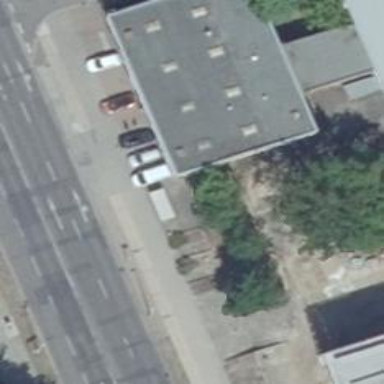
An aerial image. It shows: Public transport shelter.